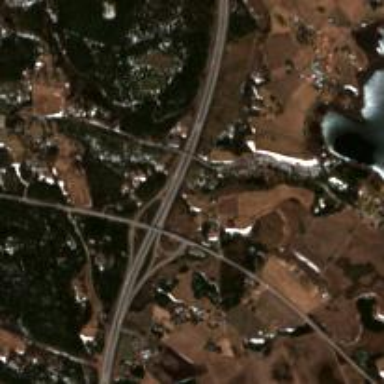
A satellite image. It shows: Motorway junction.